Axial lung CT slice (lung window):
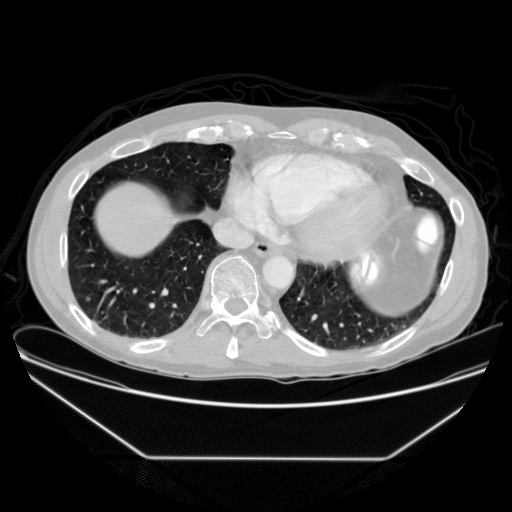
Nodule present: no